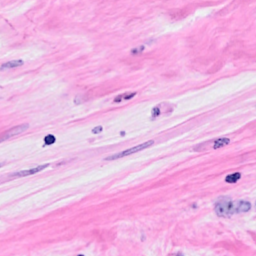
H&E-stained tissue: Breast